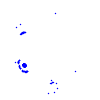
Particle: electron